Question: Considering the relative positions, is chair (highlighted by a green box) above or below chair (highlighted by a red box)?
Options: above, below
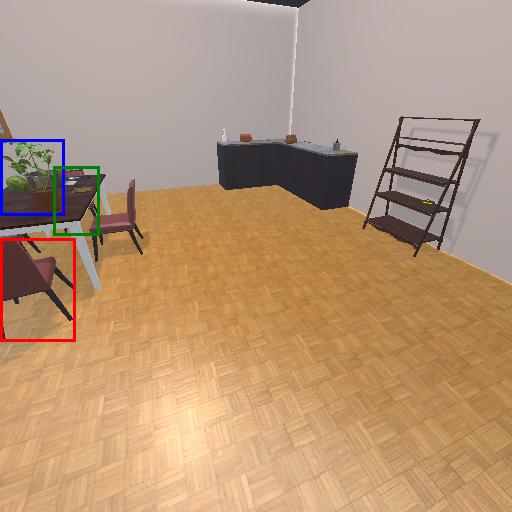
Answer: above